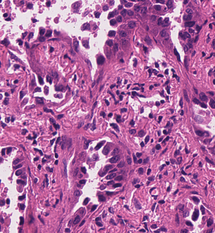
Tumor epithelial tissue: yes
Tumor-associated stroma tissue: yes
Normal tissue: no